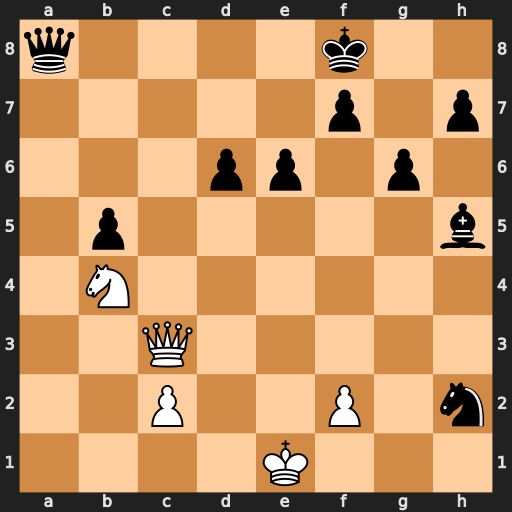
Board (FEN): q4k2/5p1p/3pp1p1/1p5b/1N6/2Q5/2P2P1n/4K3
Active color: w
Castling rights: -
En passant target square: -
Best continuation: Qh8+ Ke7 Qxa8